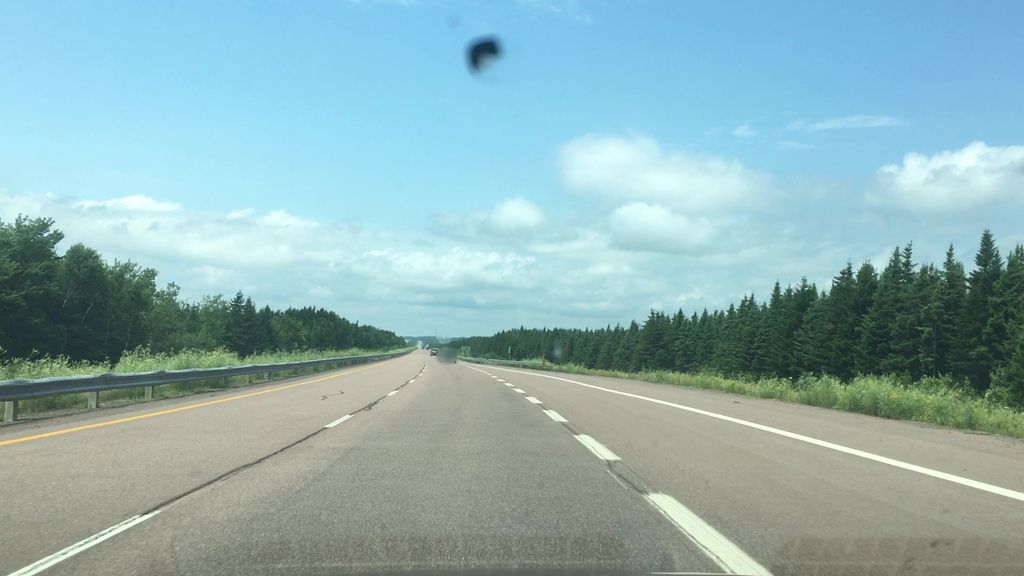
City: charlottetown